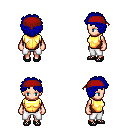
a pixel art fantasy rpg character, female body template, human, light skin, gold chest armor, white pants, blue curly afro hairstyle, red bandana, ghillies, four views (front, back, left, right), 2x2 character sprite sheet, small pixel art, hard edges, no anti-aliasing